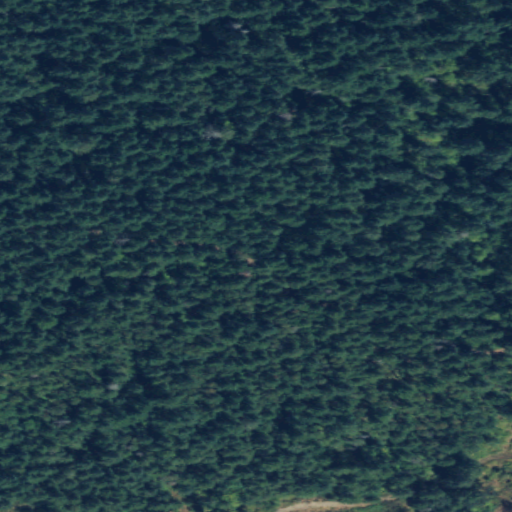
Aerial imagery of mountain in Washington named Burke Hill containing evergreen forest, shrub, pasture, and grassland